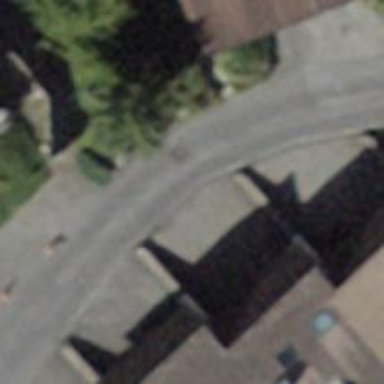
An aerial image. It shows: Residential road with asphalt surface and no sidewalk.